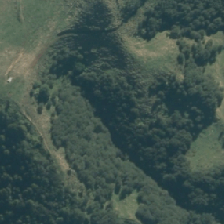
Land cover: manuka_kanuka